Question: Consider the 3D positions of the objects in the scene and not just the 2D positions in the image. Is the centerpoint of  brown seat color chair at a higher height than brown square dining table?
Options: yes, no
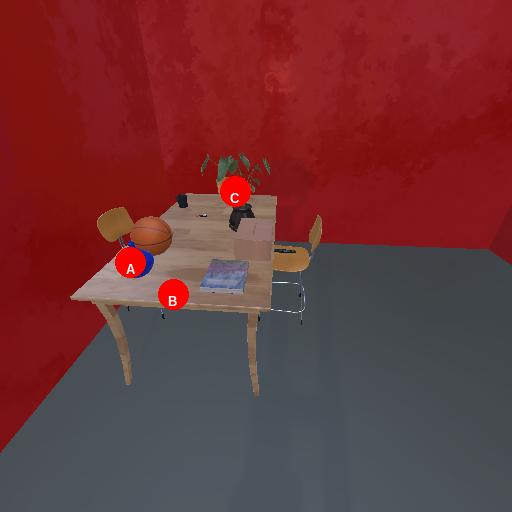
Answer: yes